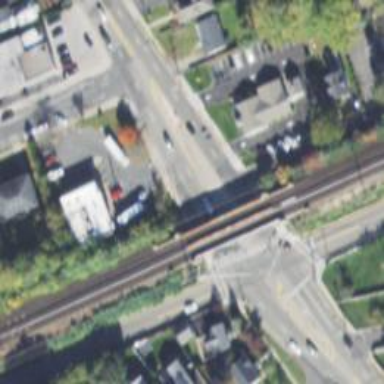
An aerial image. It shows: Bridge with electrified railway tracks.